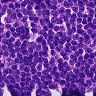
Metastatic tissue present: no